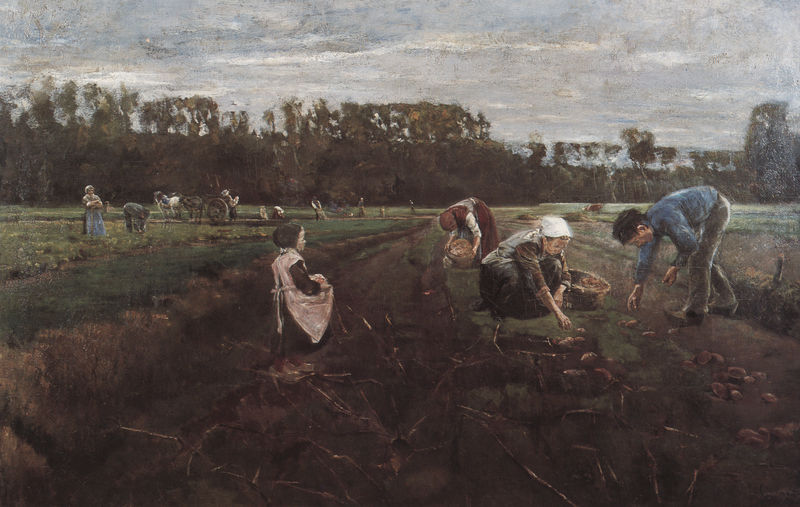
Titel: Kartoffelernte
Künstler: Max Liebermann
Standort: Düsseldorf
Institution: Kunstmuseum
Schlagwörter: baum, blau, dunkel, gemälde, hand, himmel, mann, schatten, weiß, wolken, bäume, frauen, grün, landschaft, menschen, mädchen, äste, braun, frau, grau, hell, hintergrund, holz, licht, männer, stroh, ölbild, gras, tier, tiere, tuch, wiese, wolke, haube, schleife, mütze, arm, mensch, stehen, holland, hände, erde, feld, felder, halme, zweige, boden, land, realismus, kind, personen, person, rosa, wald, arbeit, bauern, genre, karren, kinder, pferd, pferde, räder, gemüse, landschft, schürze, magd, sommer, düster, jungen, acker, arbeiten, arbeiterinnen, bäuerin, bäuerinnen, ernte, feldarbeit, furchen, hart, körbe, sammeln, schürzen, herbst, kutsche, arbeiter, rad, wagen, wagenrad, unwetter, wetter, essen, kopftuch, lesen, korb, junge, bauer, reste, bücken, erdboden, knechte, hocken, liebermann, stoppeln, weß, himme, wurzeln, eiss, lanschaft, kartoffel, kartoffeln, kopftücher, gehöft, landwirtschaft, armut, max liebermann, landarbeit, pflügen, pilze, nüsse, lese, zugtier, knecht, waagen, holzschuhe, ostfriesland, mägde, fuhrwerk, landarbeiter, aufheben, millet, ernten, furche, erntehelfer, kartoffelernte, cker, klauben, leserinnen, max, kopftuchw, landarbeiterinnen, spargelernte, spargelstechen, beim kartoffelklauben, männermann, mühevoll, acker ernte, ernte herbst, herbst ernte, pfetd